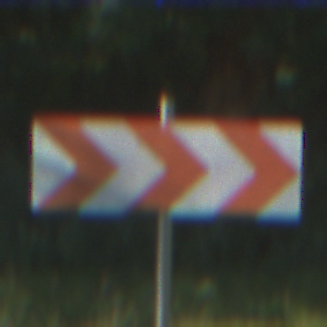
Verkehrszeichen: RichtungstafelnInKurvenGrossLinks
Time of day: MorningAfternoon
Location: Outdoor (Nature)
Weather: Clear
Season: NotSpecified
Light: Natural